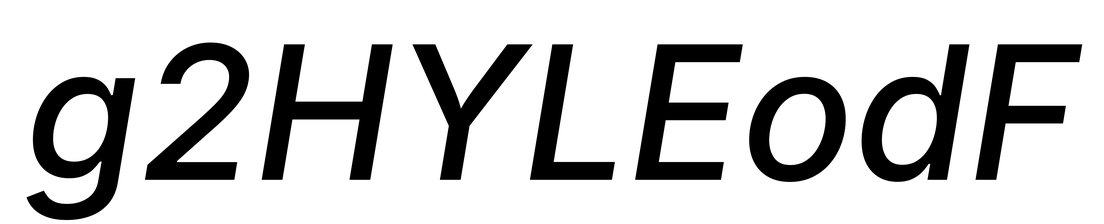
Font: Inter-Italic_Medium_Italic